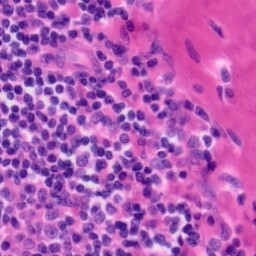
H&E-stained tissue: Tonsil